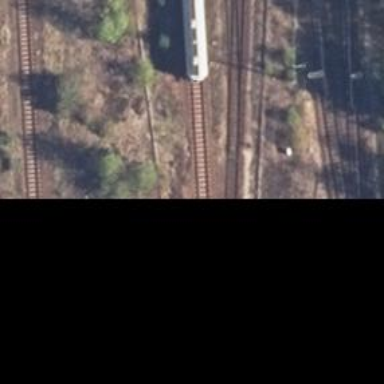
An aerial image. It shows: Railway switch.